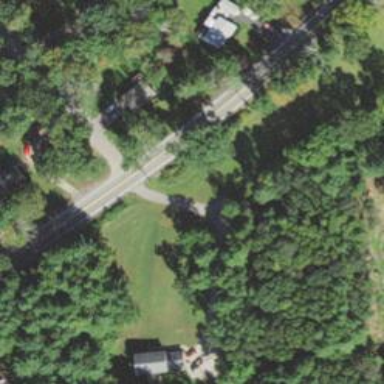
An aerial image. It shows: Residential driveway.